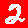
Digit: 2